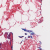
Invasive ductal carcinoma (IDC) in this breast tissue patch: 0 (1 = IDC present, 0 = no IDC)